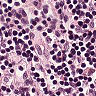
Metastatic tissue present: no